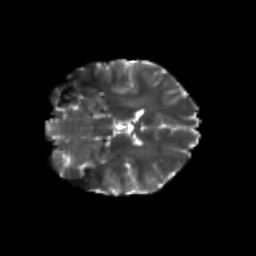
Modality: T2w
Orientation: coronal
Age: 19
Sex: male
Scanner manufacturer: siemens
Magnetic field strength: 3 T
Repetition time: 3.5 s
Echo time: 0.113 s